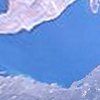
Label: water